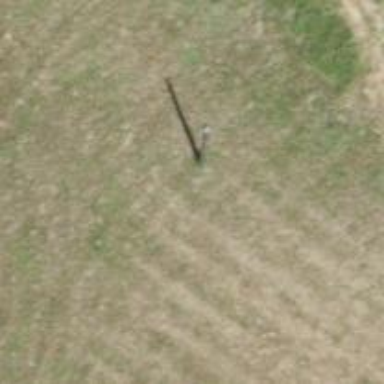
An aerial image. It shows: Utility pole as the man-made structure.